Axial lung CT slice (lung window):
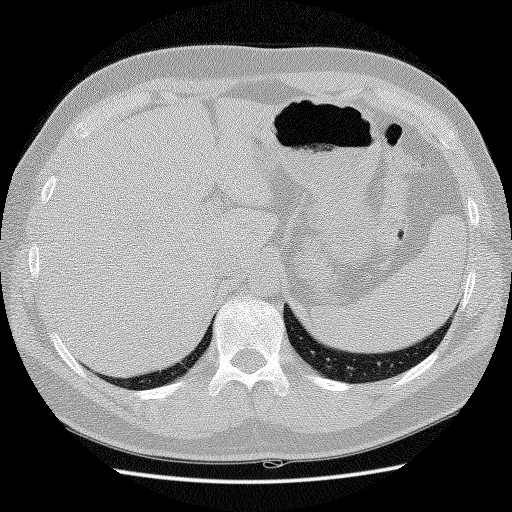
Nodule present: no